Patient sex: F
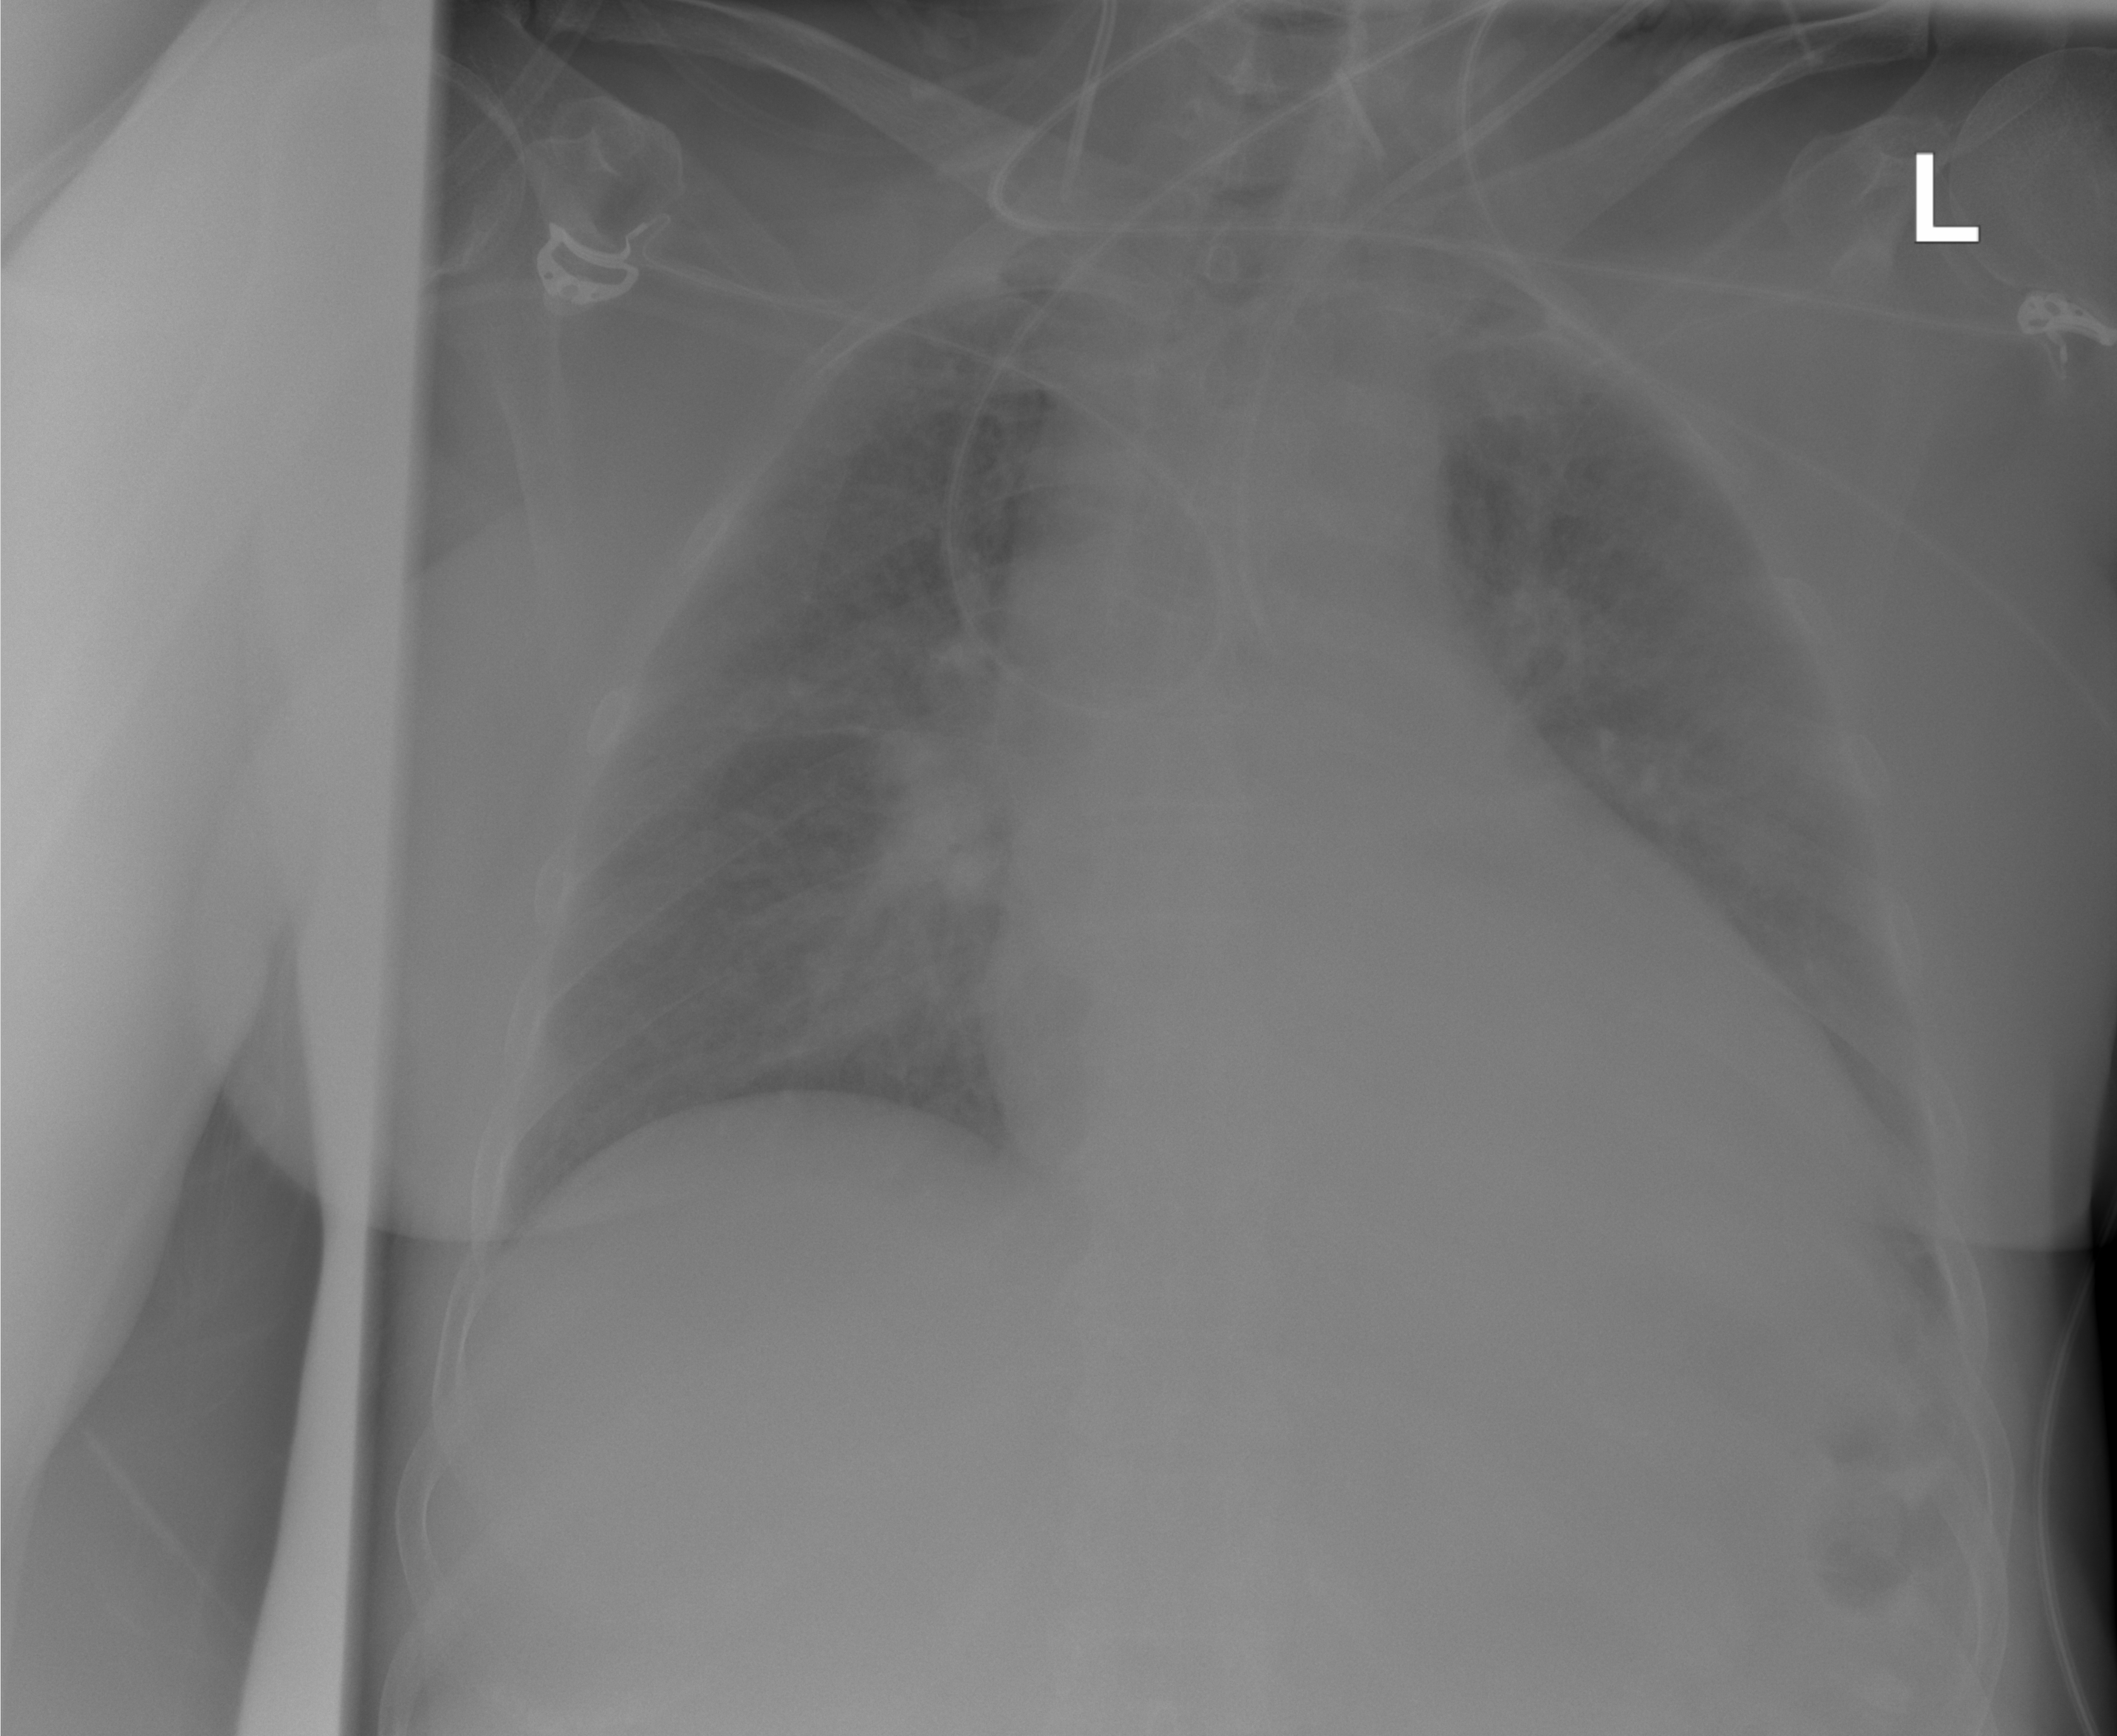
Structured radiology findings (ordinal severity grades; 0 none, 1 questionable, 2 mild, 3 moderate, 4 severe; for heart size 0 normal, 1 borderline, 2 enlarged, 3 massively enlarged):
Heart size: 2
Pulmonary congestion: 3
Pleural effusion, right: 0
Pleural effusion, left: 0
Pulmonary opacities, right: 3
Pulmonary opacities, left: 2
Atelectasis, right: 0
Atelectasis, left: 0